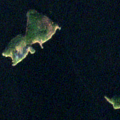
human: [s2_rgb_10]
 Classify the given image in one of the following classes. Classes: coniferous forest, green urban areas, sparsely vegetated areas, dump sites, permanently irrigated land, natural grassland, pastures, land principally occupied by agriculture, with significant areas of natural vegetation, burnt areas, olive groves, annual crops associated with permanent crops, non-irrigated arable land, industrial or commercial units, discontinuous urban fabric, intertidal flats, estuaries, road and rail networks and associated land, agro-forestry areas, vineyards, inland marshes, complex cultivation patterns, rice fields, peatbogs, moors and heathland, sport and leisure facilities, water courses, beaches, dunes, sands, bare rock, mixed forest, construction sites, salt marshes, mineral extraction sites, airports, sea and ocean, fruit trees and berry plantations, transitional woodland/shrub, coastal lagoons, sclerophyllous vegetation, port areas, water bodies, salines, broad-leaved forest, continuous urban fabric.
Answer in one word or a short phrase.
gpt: water bodies